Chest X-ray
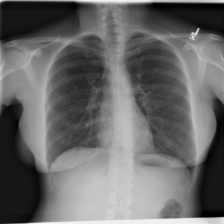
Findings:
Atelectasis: negative
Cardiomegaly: negative
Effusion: negative
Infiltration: negative
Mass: negative
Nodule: negative
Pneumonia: negative
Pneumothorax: negative
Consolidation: negative
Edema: negative
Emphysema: negative
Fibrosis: negative
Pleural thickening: negative
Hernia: negative